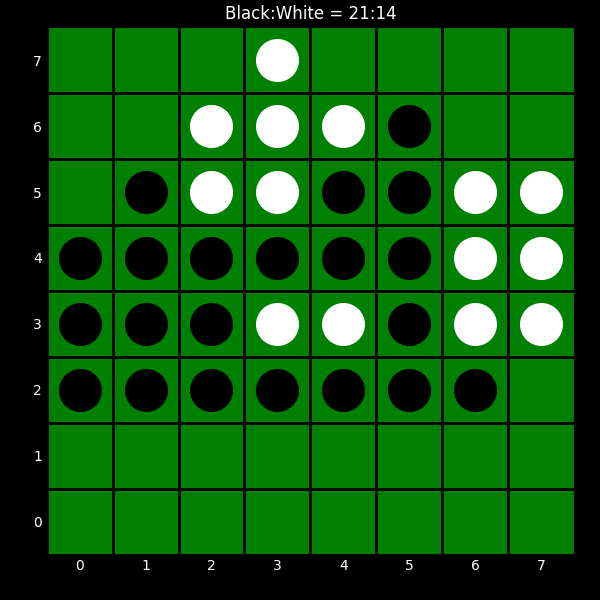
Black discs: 21
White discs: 14